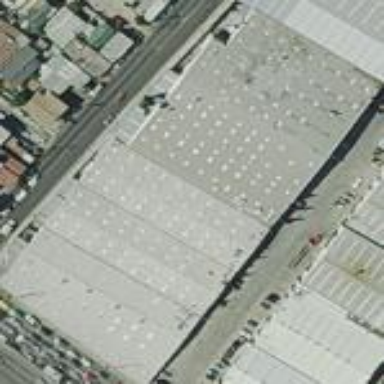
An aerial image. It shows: Industrial building.